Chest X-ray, PA view. Patient: 47 years old, sex M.
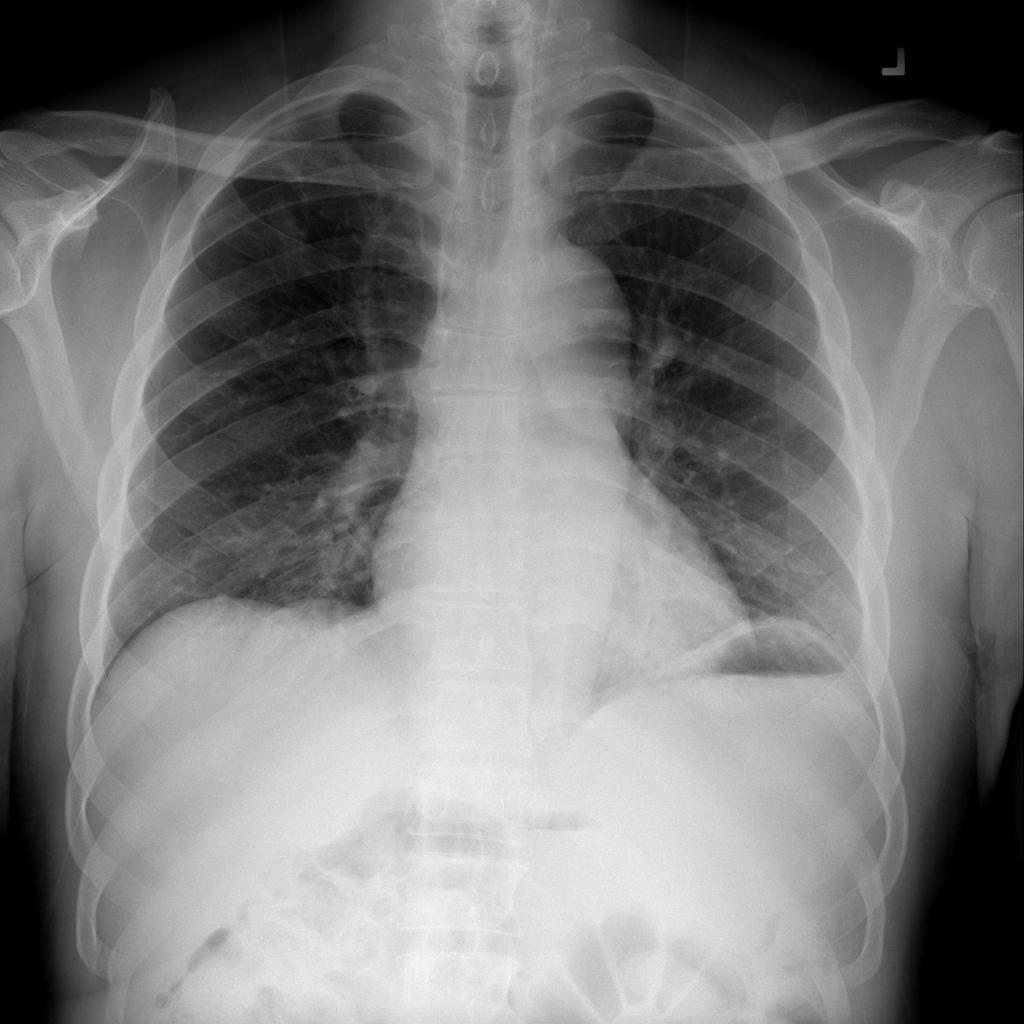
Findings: No Finding